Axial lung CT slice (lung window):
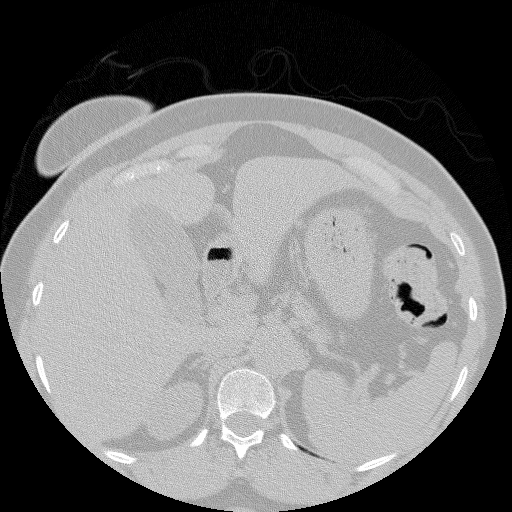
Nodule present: no